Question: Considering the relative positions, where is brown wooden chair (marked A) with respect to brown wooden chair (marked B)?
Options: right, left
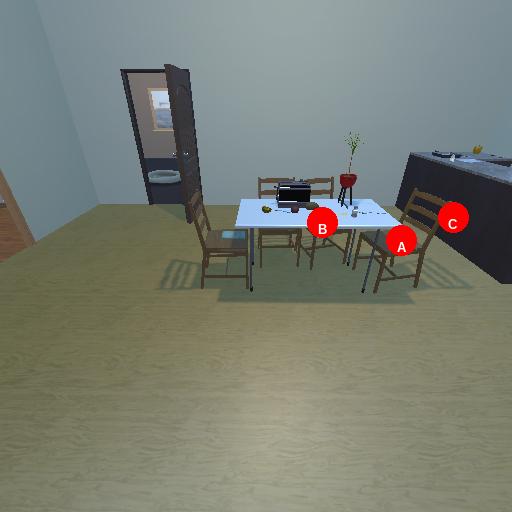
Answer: right